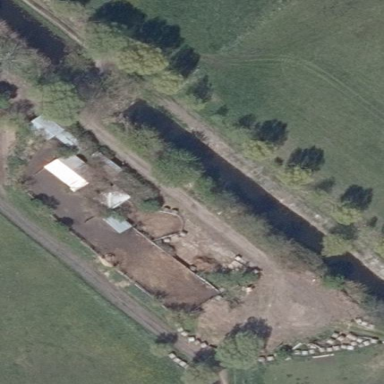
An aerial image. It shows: Farmyard area.